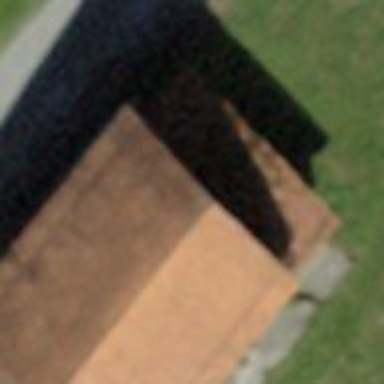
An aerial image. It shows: Barn.